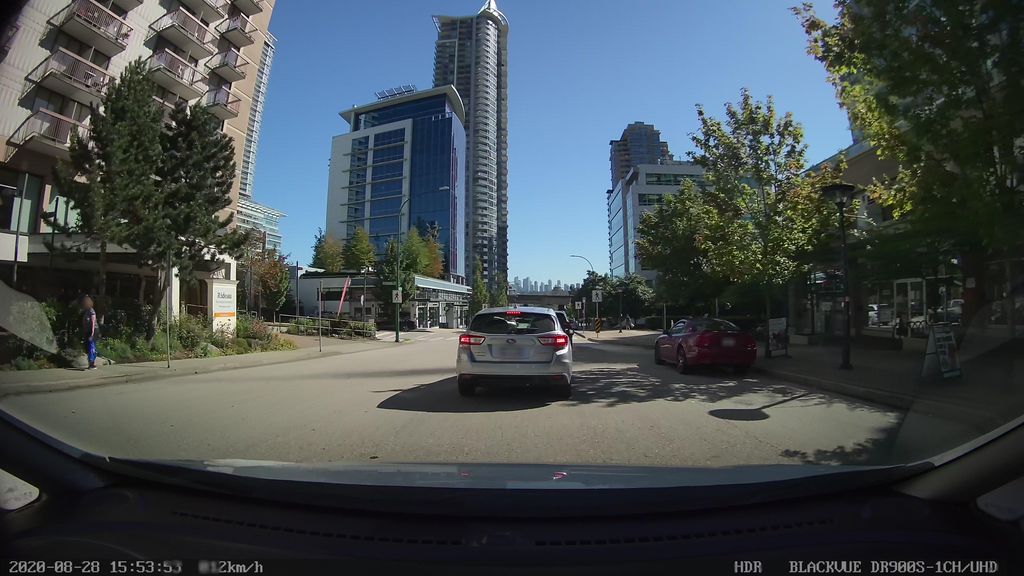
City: vancouver